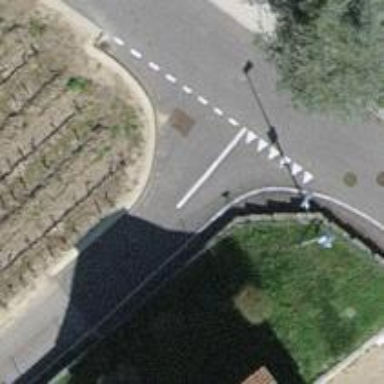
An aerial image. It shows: Road with "give way" sign.